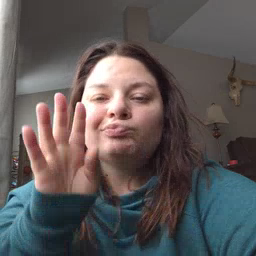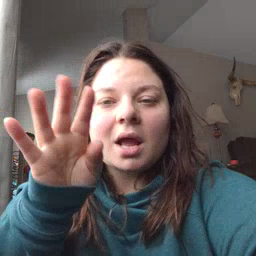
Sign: pretend